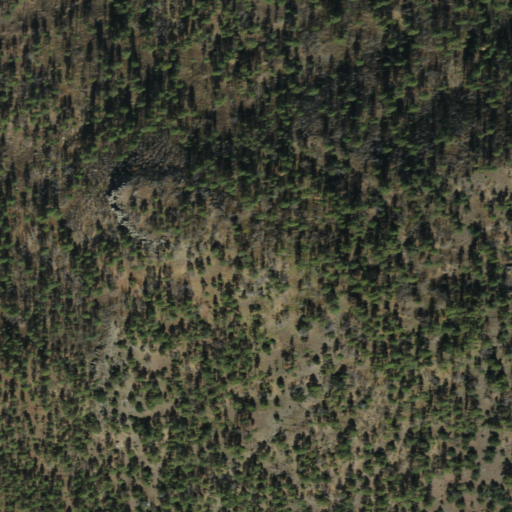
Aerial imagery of mountain in Arizona named Perkins Knoll containing only evergreen forest